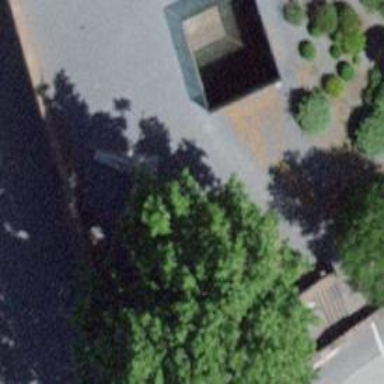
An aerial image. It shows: Police building.